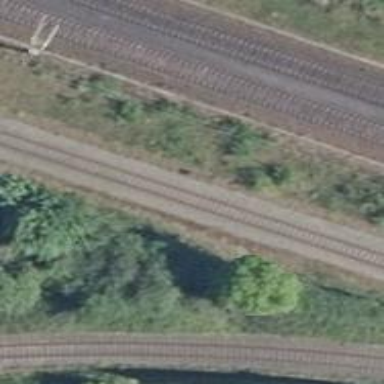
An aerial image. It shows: Railway milestone.